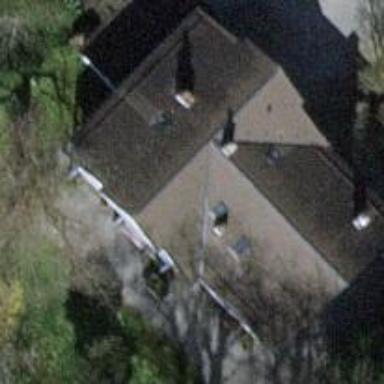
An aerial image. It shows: Detached building with gabled roof made of tiles. The roof orientation is either along or across.